Question: I am having problems trying to put these buttons at the bottom rather rather than at the middle. I have searched through the internet, tried many things and still doesn't work.

Here's a snippit of my HTML Code:
'''
<table class="table">
<tr>
<td class = "td"><img class = "logo" src="images/CoffeeLogo.jpg"></td>
<td>
<ul>
<li><a class = "bt" href="#home">Home</a></li>
<li><a href="#about">About</a></li>
<li><a href="#coffee">Menu</a></li>
<li><a href="signupform.php">Sign up</a></li>
<li><a href="#extra">extra</a></li>
</ul>
</td>
</tr>
</table>
'''
And here's my CSS Code for the buttons:
'''
ul
{
list-style-type:none;
padding:0;
overflow:hidden;
float: bottom;
margin-bottom: -10;
}
li
{
float:left;
}
a:link,a:visited
{
display:block;
height: 18px;
width:122px;
color:#FFFFFF;
background-color:#ca3838;
text-align:center;
padding:4px;
text-decoration:none;
text-transform:uppercase;
font-family: "Gill Sans MT";
font-size: 13.5pt;
}
a:hover,a:active
{
background-color: #FF8080;
}
.table, .td, .th
{
border-collapse:collapse;
moz-box-shadow: 0 0 2px 2px #888;
webkit-box-shadow: 0 0 2px 2px#888;
box-shadow: 0 0 2px 2px #888;
border:0px;
border-left: 10px solid white;
margin-left: auto;
margin-right: auto;
padding: 0;
background-color: #ca3838;
}
'''
Any suggestions?
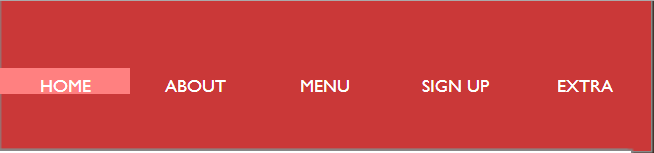
Answer: Change your first two CSS rules to:
'''
ul {
list-style-type:none;
padding:0;
overflow:hidden;
margin: 0;
}
li {
float:left;
padding-top:20px;
}
'''
<URL>
You had been putting a margin on your 'ul' with no units so that was basically being ignored, but you didn't want to do it that way anyway. Instead put top padding on the 'li' elements.